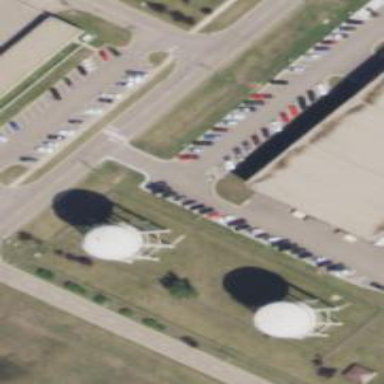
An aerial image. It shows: Water tower that is man-made.